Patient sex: F
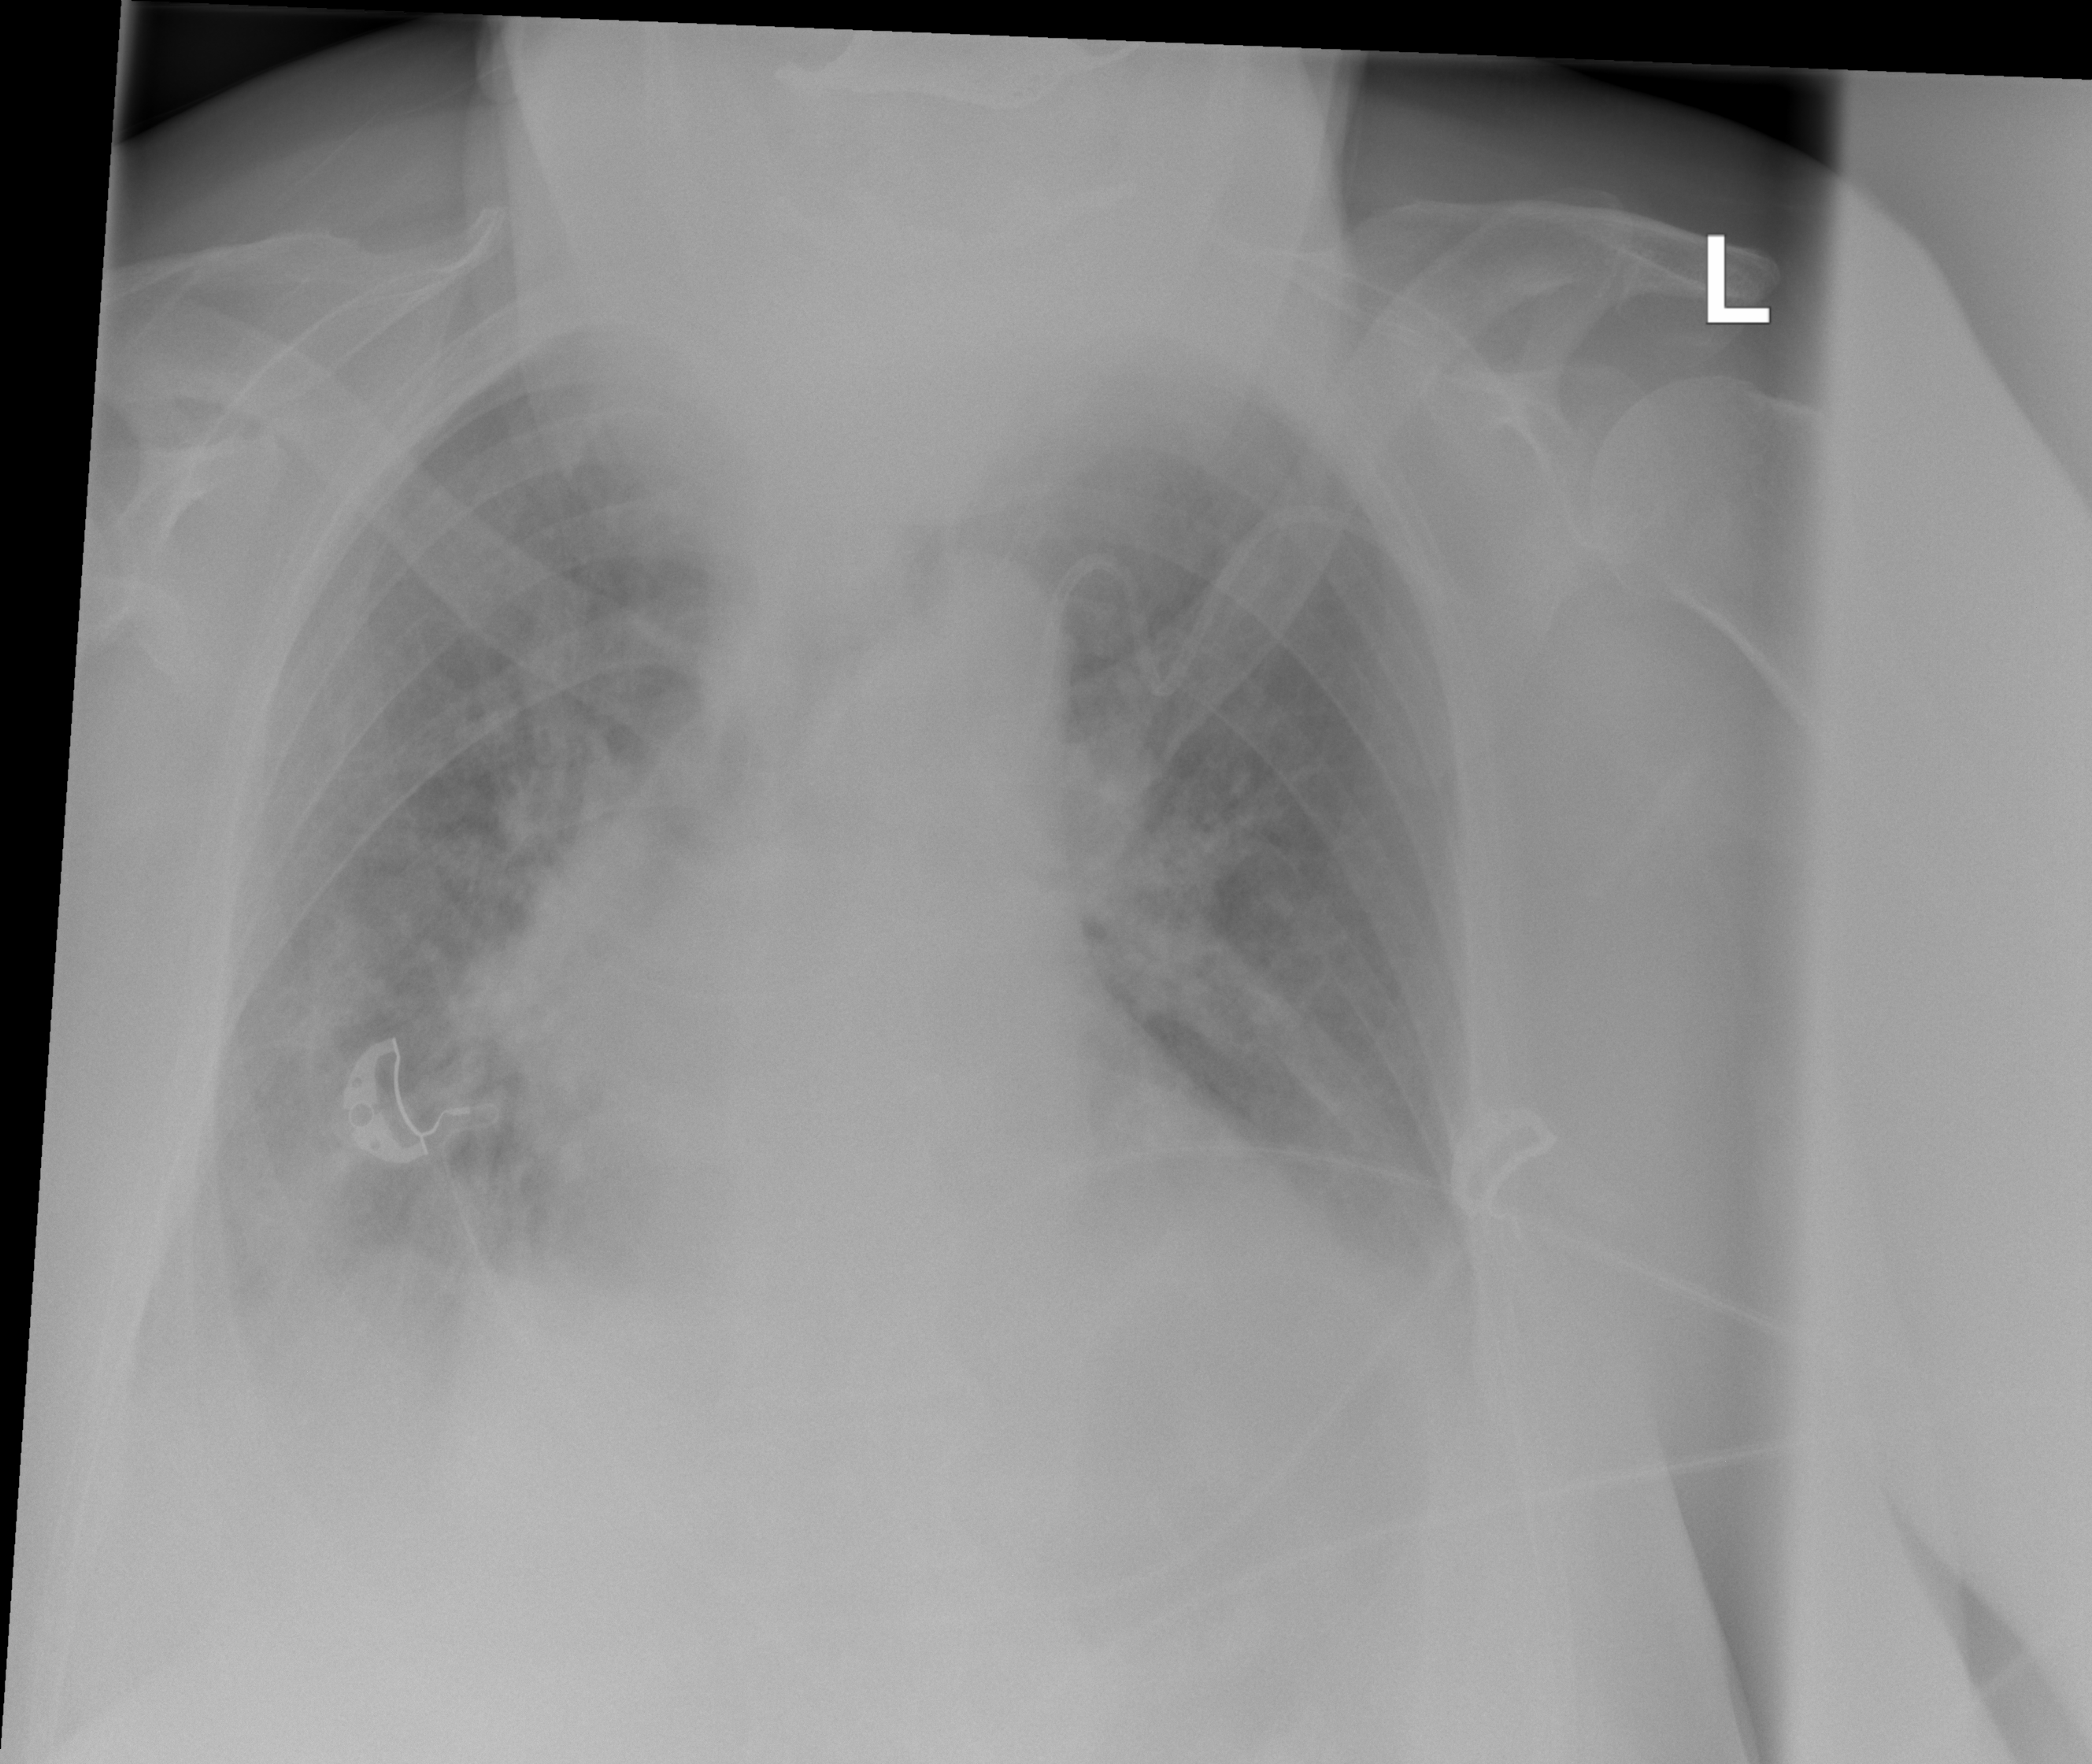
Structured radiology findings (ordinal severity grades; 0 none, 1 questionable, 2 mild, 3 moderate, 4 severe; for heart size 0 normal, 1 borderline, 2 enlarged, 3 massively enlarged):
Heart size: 2
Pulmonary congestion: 2
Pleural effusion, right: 2
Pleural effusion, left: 2
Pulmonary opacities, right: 2
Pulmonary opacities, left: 2
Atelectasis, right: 0
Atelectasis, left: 0